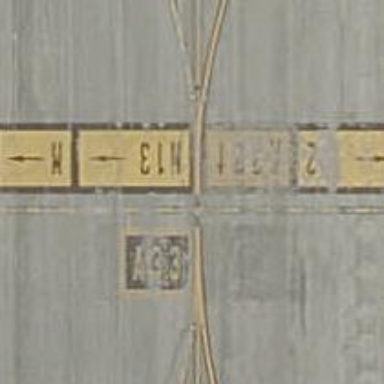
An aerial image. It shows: Image of taxiway at airport.